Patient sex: M
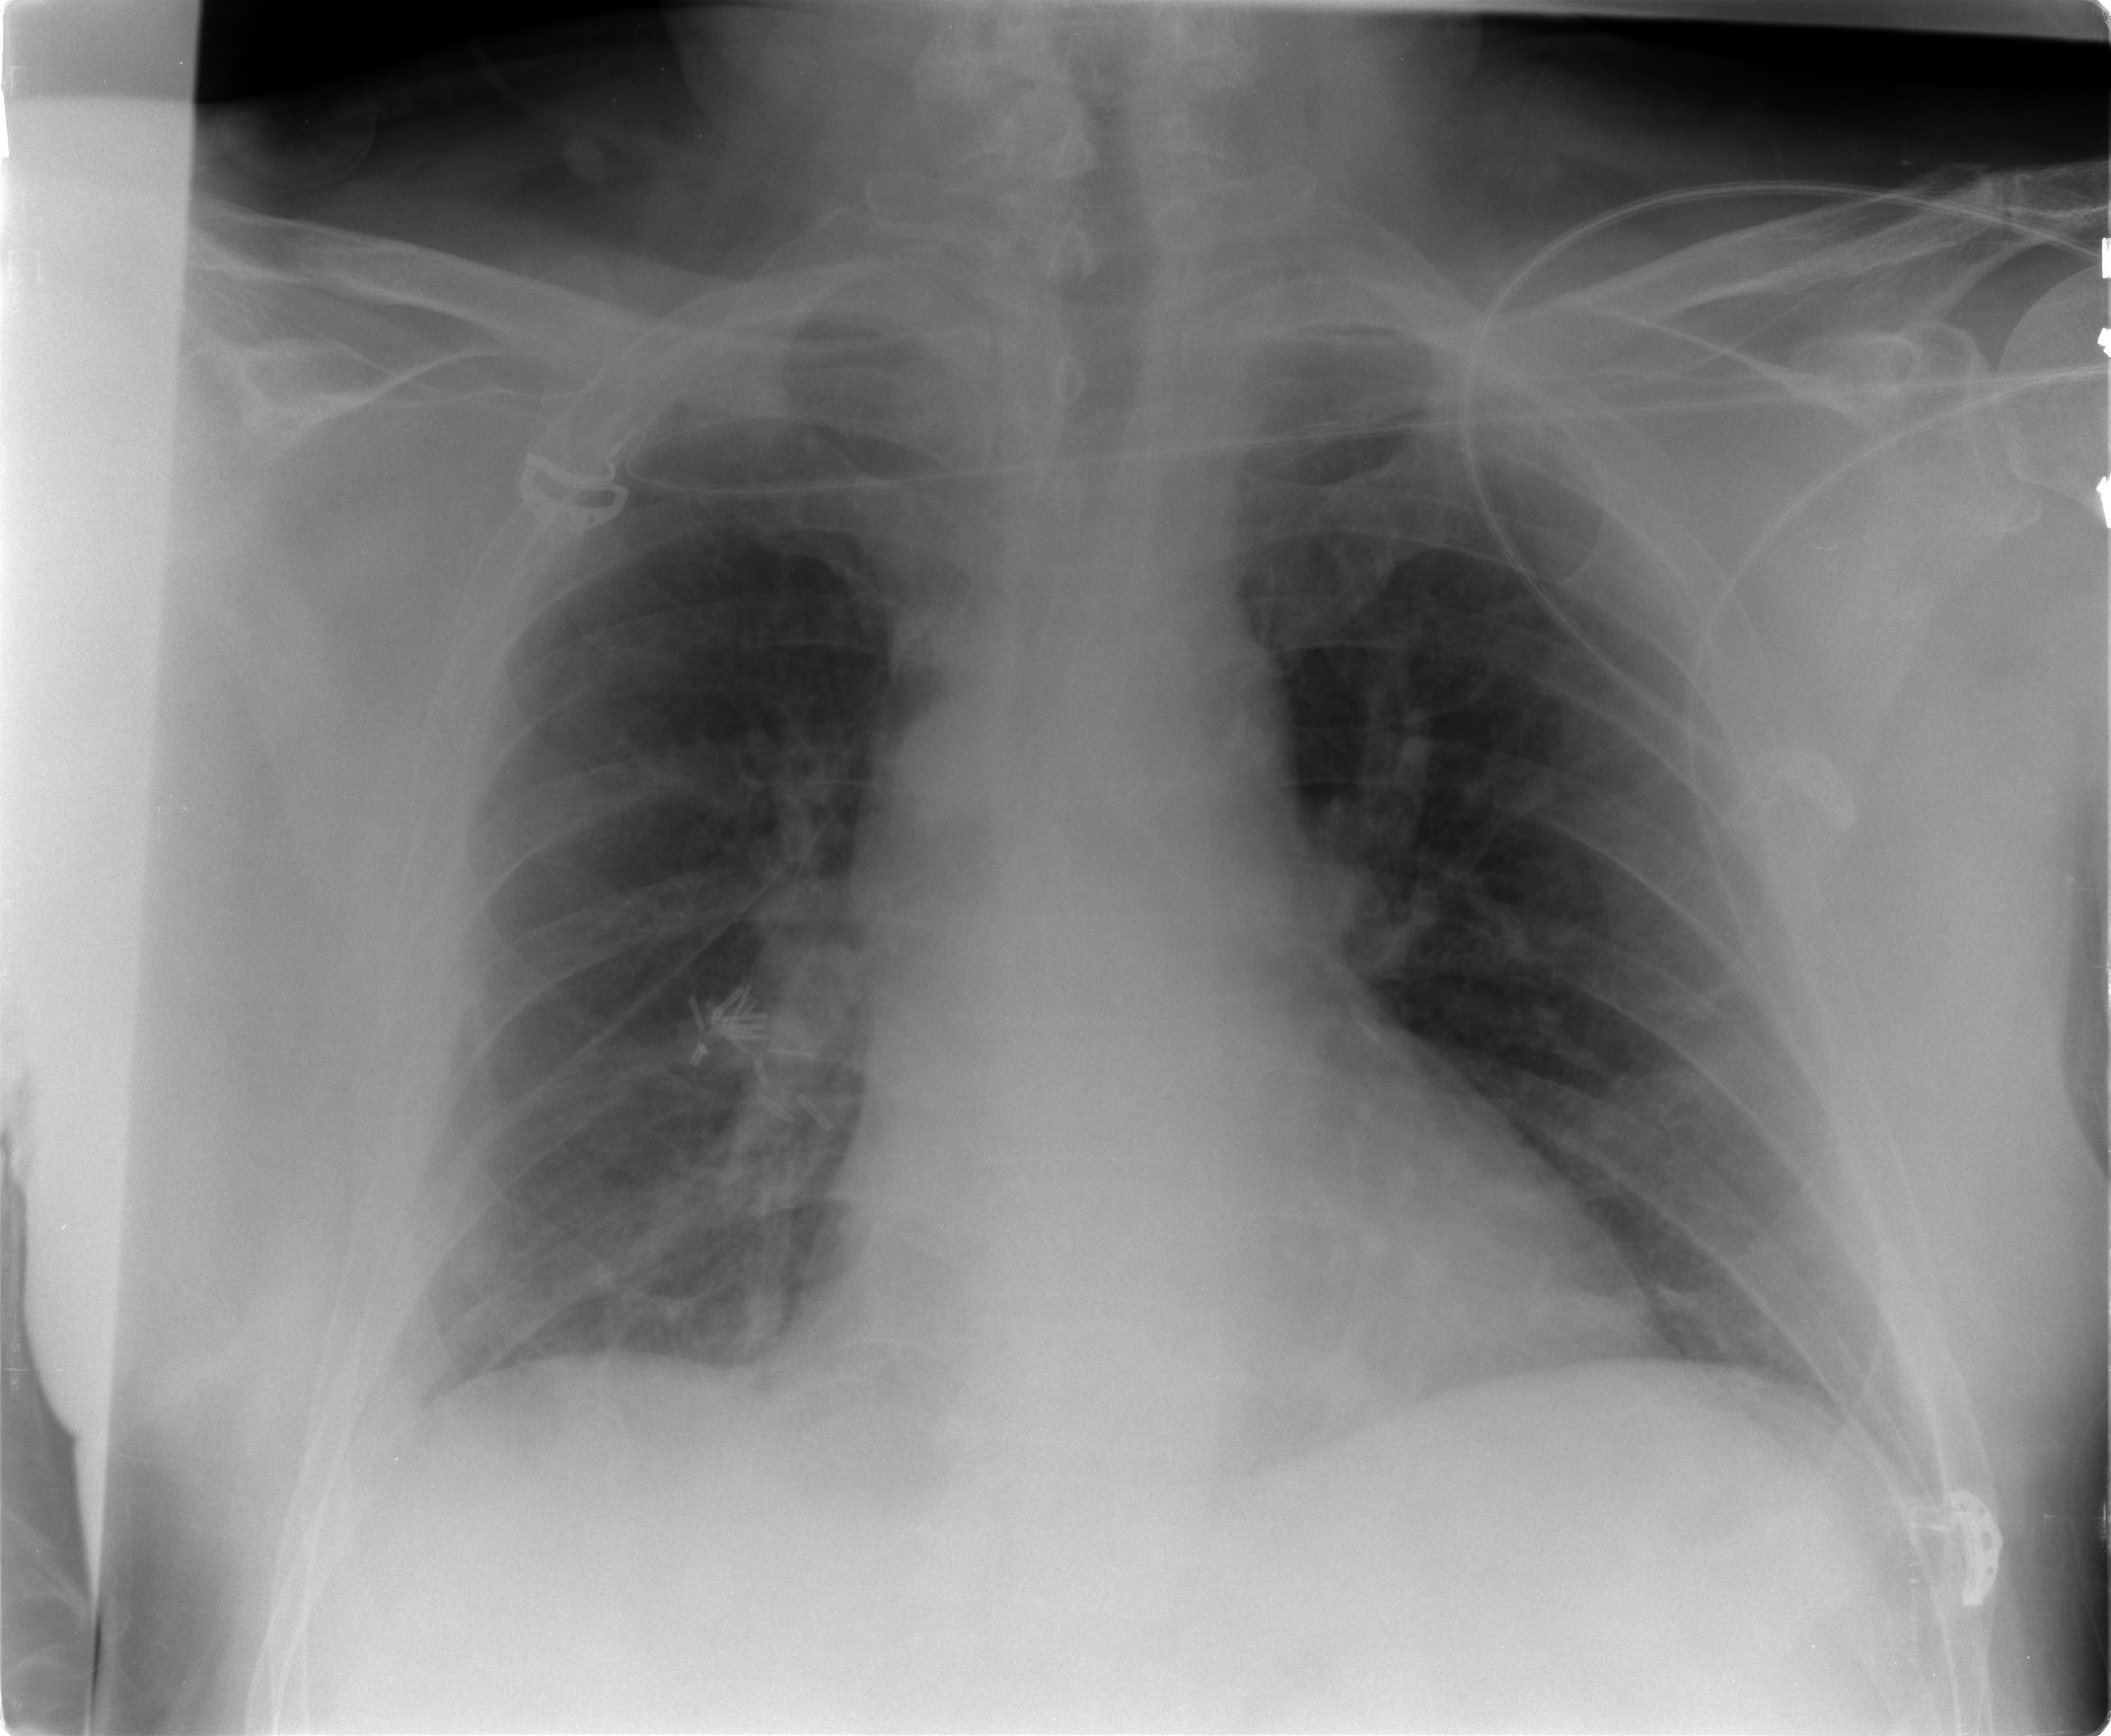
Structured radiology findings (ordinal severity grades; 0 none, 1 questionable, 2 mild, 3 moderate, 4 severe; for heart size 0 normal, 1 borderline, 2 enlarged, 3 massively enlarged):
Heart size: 0
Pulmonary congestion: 0
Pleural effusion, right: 1
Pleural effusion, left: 0
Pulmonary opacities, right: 0
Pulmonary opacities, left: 0
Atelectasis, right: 1
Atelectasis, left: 0